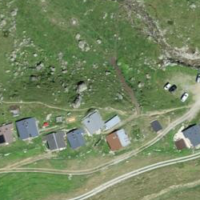
EUNIS habitat code: 23
Species observed at this site:
Fabriciana niobe
Erebia tyndarus
Phyteuma orbiculare